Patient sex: M
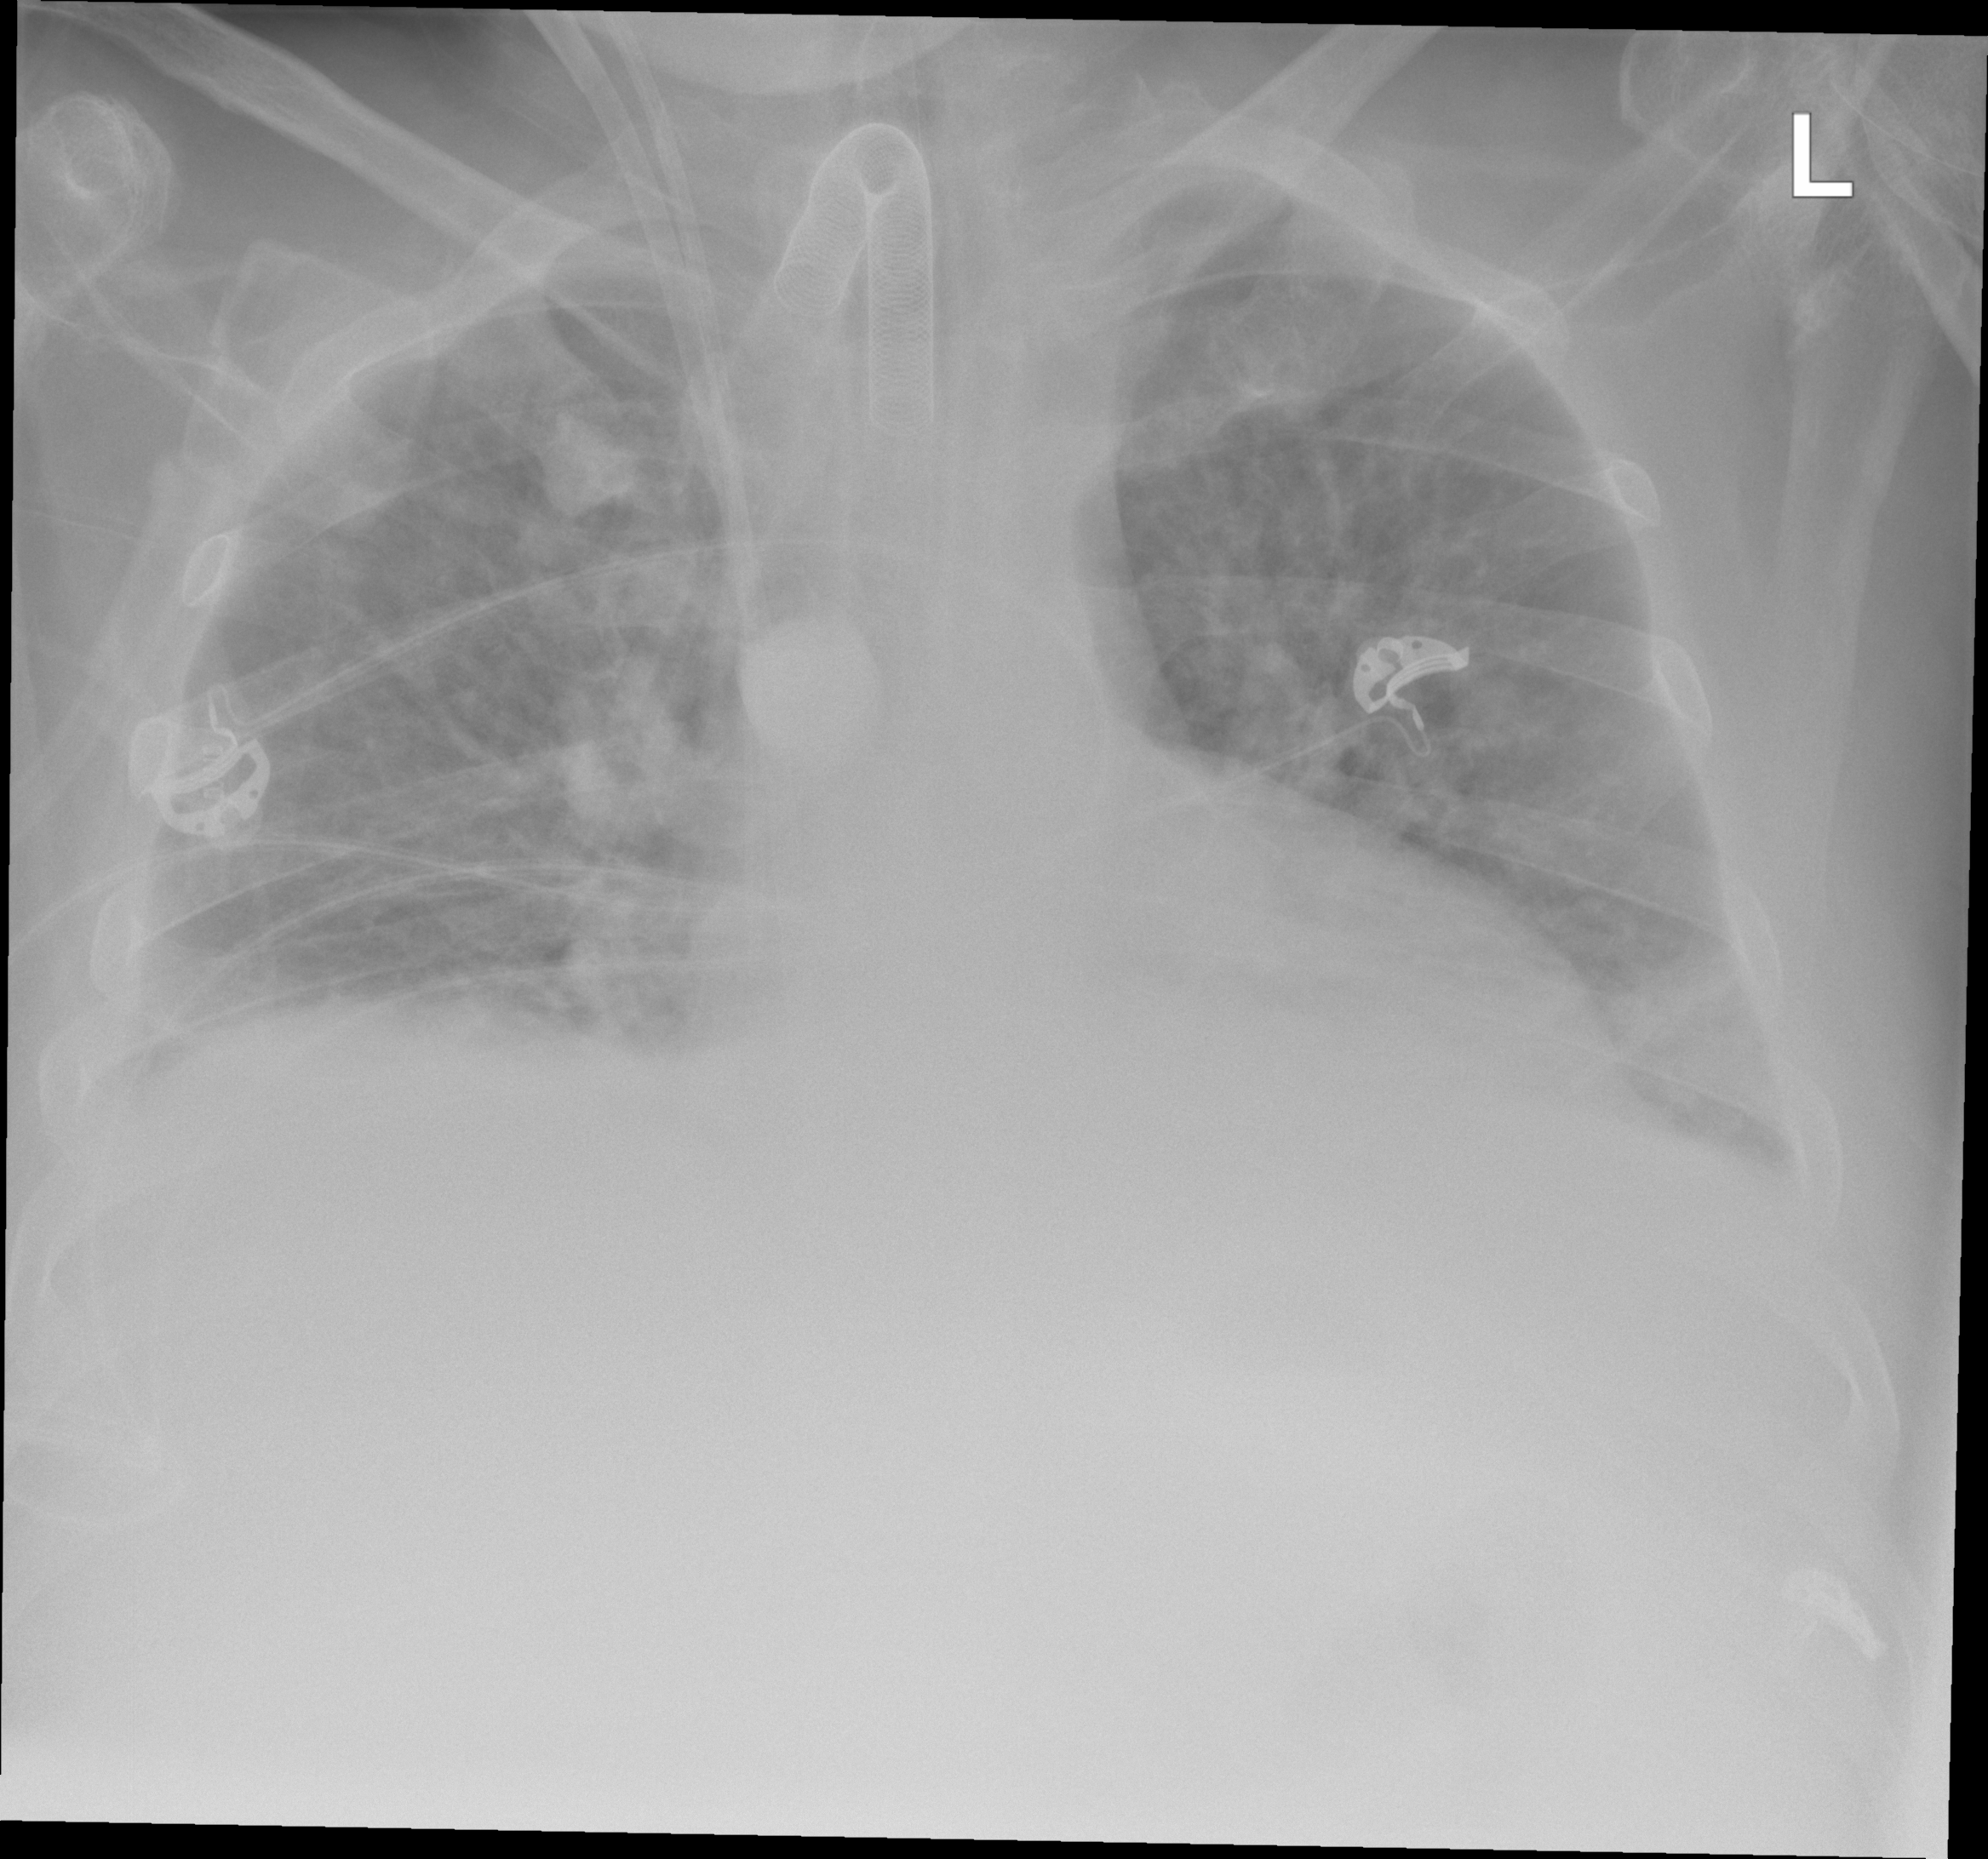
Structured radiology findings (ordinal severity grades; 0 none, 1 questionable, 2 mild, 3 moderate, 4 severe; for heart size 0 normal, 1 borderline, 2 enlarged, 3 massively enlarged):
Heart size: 2
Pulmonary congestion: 0
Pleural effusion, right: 2
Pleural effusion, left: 2
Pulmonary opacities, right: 2
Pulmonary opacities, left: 0
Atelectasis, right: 2
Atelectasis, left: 2